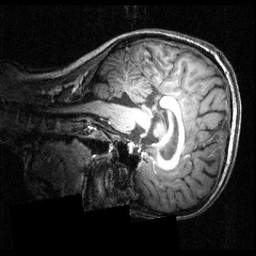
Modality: T1w
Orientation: sagittal
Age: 18
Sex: female
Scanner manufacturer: siemens
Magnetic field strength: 3.951 T
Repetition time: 1.5 s
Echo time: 0.00335 s